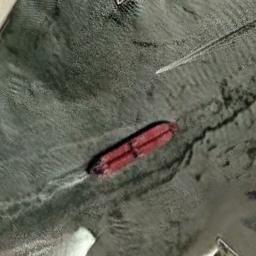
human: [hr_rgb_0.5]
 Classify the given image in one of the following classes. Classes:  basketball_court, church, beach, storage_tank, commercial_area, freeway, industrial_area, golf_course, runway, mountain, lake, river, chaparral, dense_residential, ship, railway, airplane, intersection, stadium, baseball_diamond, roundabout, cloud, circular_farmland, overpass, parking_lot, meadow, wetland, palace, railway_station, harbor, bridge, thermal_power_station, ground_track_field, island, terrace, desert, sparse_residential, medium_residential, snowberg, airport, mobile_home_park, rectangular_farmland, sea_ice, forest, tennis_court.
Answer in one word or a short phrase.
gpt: ship